Question: I would like to keep a panel I have created using an absolute layout in the center of my window even when the window is resized (if possible). I've come across a couple of suggestions <URL> and [here][2] but no dice! Below is my sample code, any ideas or suggestions? I have no problems centered a single component like a JLable but I want to center a panel with many components!
'''
import java.awt.Color;
import java.awt.GridBagConstraints;
import java.awt.GridBagLayout;
import javax.swing.JFrame;
import javax.swing.JPanel;
import javax.swing.BorderFactory;
import javax.swing.JTextArea;
import javax.swing.SwingUtilities;
import javax.swing.border.Border;
import javax.swing.JLabel;
public class TestPanel extends JFrame {
private JLabel lblSetupTitle;
private Border compoundBorder, outlineColorBorder, outlineBorder;
private JTextArea txtrManageData;
private JPanel childPanel;
public TestPanel()
{
setBackground(Color.white);
outlineColorBorder = BorderFactory.createLineBorder(Color.gray);
outlineBorder = BorderFactory.createEmptyBorder(20, 20, 20, 20);
compoundBorder = BorderFactory.createCompoundBorder(outlineColorBorder, outlineBorder);
lblSetupTitle = new JLabel("Setup");
lblSetupTitle.setBounds(443, 288, 44, 23);
txtrManageData = new JTextArea("Text Area Text");
txtrManageData.setBounds(393, 322, 142, 61);
childPanel = new JPanel();
childPanel.setLocation(89, 38);
childPanel.setSize(921, 452);
childPanel.setBorder(compoundBorder);
setupGUIElements();
setupPanel();
}
private void setupGUIElements()
{
txtrManageData.setBackground(null);
txtrManageData.setLineWrap(true);
txtrManageData.setWrapStyleWord(true);
}
private void setupPanel()
{
getContentPane().setLayout(new GridBagLayout()); // set layout of parent panel to GridBagLayout
childPanel.setLayout(null); // set layout of child panel to AbsoluteLayout
childPanel.add(lblSetupTitle);
childPanel.add(txtrManageData);
getContentPane().add(childPanel, new GridBagConstraints());
this.setSize(1020, 500);
}
public static void main(String[] args) {
SwingUtilities.invokeLater(new Runnable() {
public void run() {
TestPanel ex = new TestPanel();
ex.setVisible(true);
}
});
}
}
'''
EDIT: Any tips, links, guidance on creating something like this

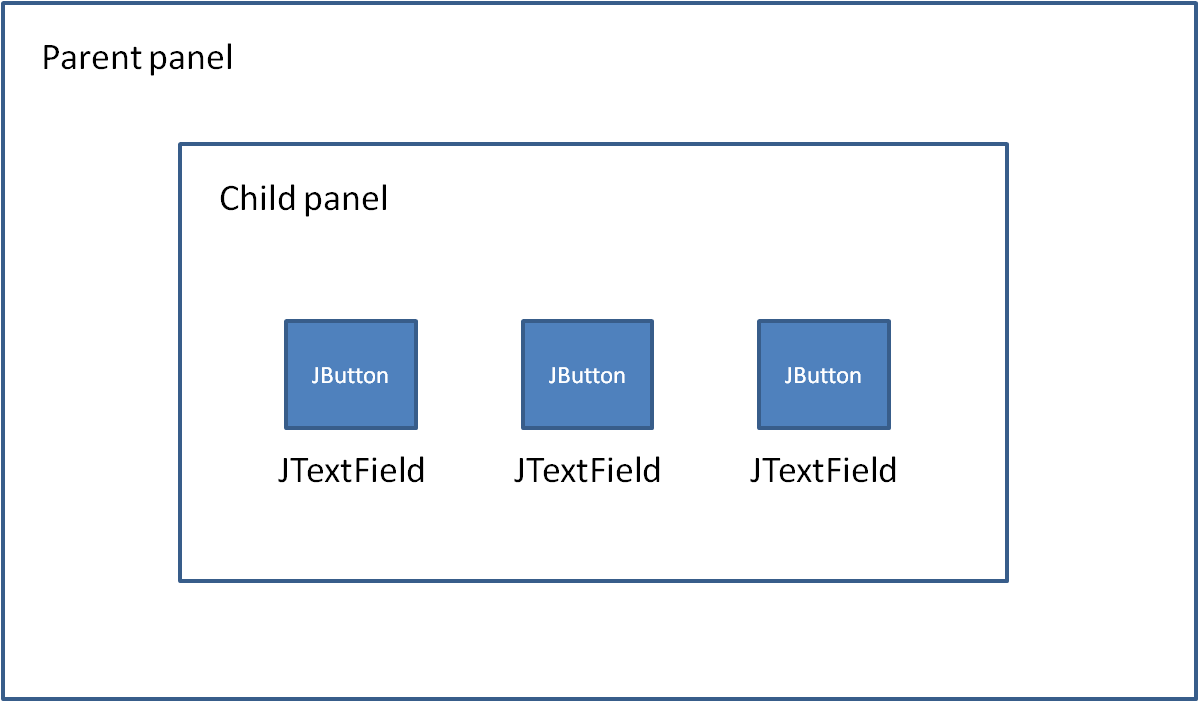
Answer: I'd nest layouts.

'''
import java.awt.*;
import javax.swing.*;
import javax.swing.border.EmptyBorder;
import javax.swing.border.TitledBorder;
public class ThreeButtonTextFieldCombo {
private JPanel ui = null;
ThreeButtonTextFieldCombo() {
initUI();
}
public final void initUI() {
if (ui!=null) return;
ui = new JPanel(new GridBagLayout());
ui.setBorder(new TitledBorder("Parent Panel"));
JPanel controls = new JPanel(new GridLayout(1,0,10,10));
ui.add(controls);
controls.setBackground(Color.RED);
controls.setBorder(new TitledBorder("Child Panel"));
for (int ii=1; ii<4; ii++) {
addLabelAndField(controls, "String " + ii);
}
}
public JComponent getUI() {
return ui;
}
private void addLabelAndField(JPanel panel, String text) {
JPanel controls = new JPanel(new BorderLayout(3, 3));
controls.setBorder(new EmptyBorder(20,20,20,20));
JLabel l = new JLabel(text);
controls.add(l, BorderLayout.PAGE_START);
JTextArea ta = new JTextArea(text, 2, 8);
controls.add(new JScrollPane(ta));
panel.add(controls);
}
public static void main(String[] args) {
Runnable r = new Runnable() {
@Override
public void run() {
JFrame f = new JFrame("Three Button/Text Field Combo");
f.setDefaultCloseOperation(JFrame.DISPOSE_ON_CLOSE);
f.setLocationByPlatform(true);
ThreeButtonTextFieldCombo tbtfc =
new ThreeButtonTextFieldCombo();
f.setContentPane(tbtfc.getUI());
f.pack();
f.setMinimumSize(f.getSize());
f.setVisible(true);
}
};
SwingUtilities.invokeLater(r);
}
}
'''